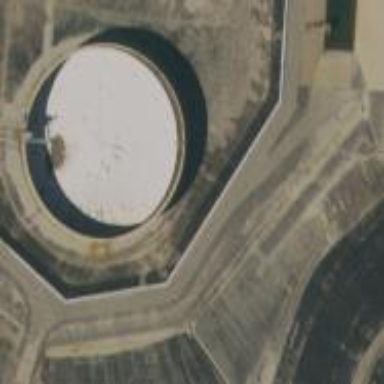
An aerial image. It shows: Storage tank with man-made structure.